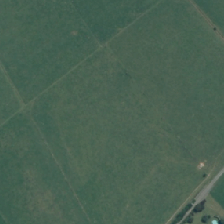
Land cover: shortrotation_cropland